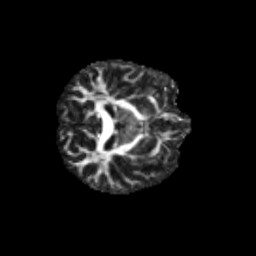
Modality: FA
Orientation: axial
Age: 23
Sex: male
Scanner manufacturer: siemens
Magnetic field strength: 3 T
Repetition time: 1.8 s
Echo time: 0.07 s